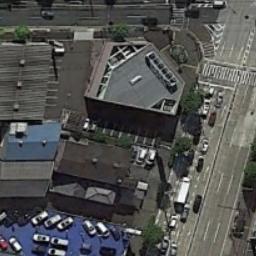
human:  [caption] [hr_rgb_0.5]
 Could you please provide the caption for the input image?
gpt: The business district is full of tall buildings .

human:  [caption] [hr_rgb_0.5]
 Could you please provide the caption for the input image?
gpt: The commercial area is near a parking lot .

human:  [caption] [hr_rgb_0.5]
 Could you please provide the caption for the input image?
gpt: In a business district there are several tall buildings of different shapes and several roads with many cars  There are many cars in the open space beside the road .

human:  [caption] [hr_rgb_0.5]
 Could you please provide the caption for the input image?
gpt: A commercial area with some buildings is surrounded by some roads and a parking lot is also in the commercial area .

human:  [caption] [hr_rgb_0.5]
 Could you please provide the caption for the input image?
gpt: A commercial area with a parking lot with blue floor by the roadside .